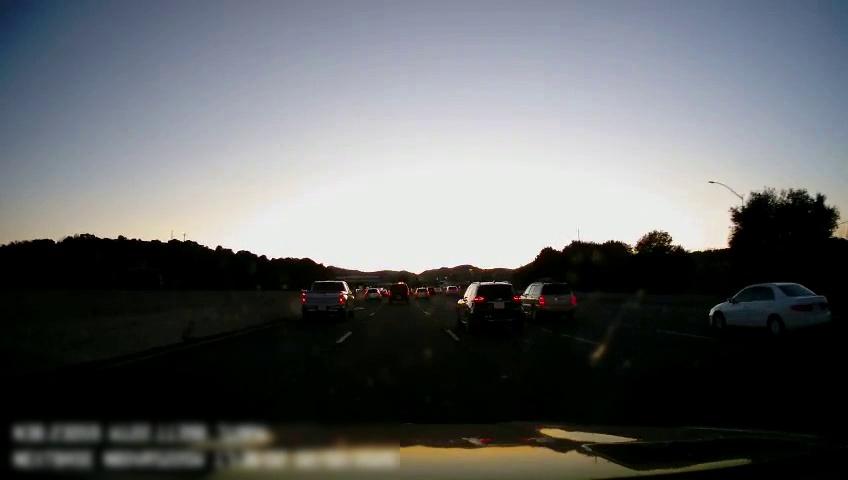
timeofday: Dusk/Dawn/Twilight
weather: Sunny
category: Drivable Space
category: Vehicles | Car
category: Vehicles | SUV
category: Vehicles | SUV
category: Vehicles | Car
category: Vehicles | SUV
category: Vehicles | Truck
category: Vehicles | Car
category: Vehicles | Car
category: Vehicles | Car
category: Vehicles | SUV
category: Lanes | Alternate Lane
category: Lanes | Current Lane
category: Lanes | Current Lane
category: Lanes | Alternate Lane
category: Lanes | Alternate Lane